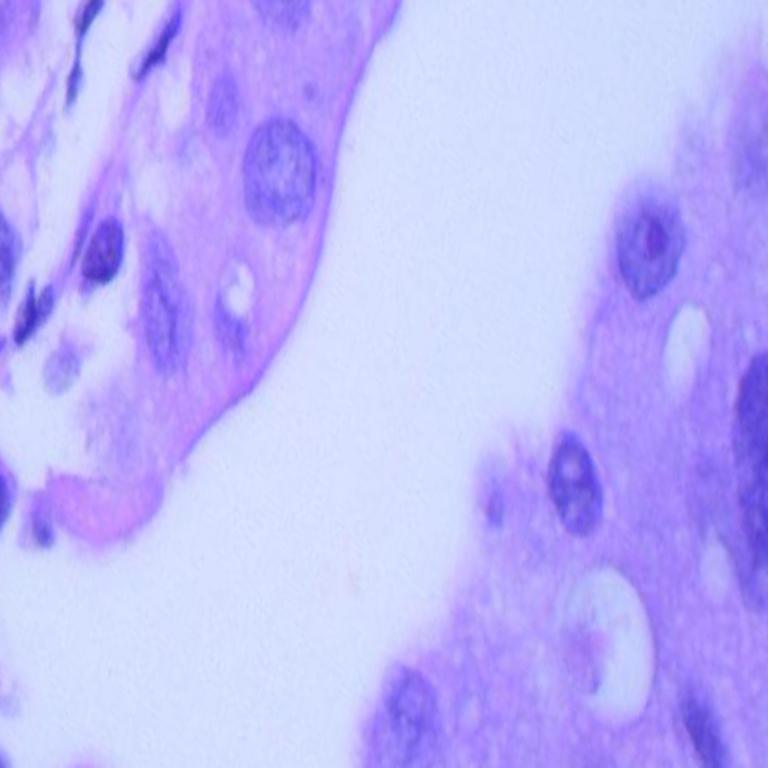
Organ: lung
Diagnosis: adenocarcinomas